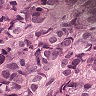
Metastatic tissue present: yes